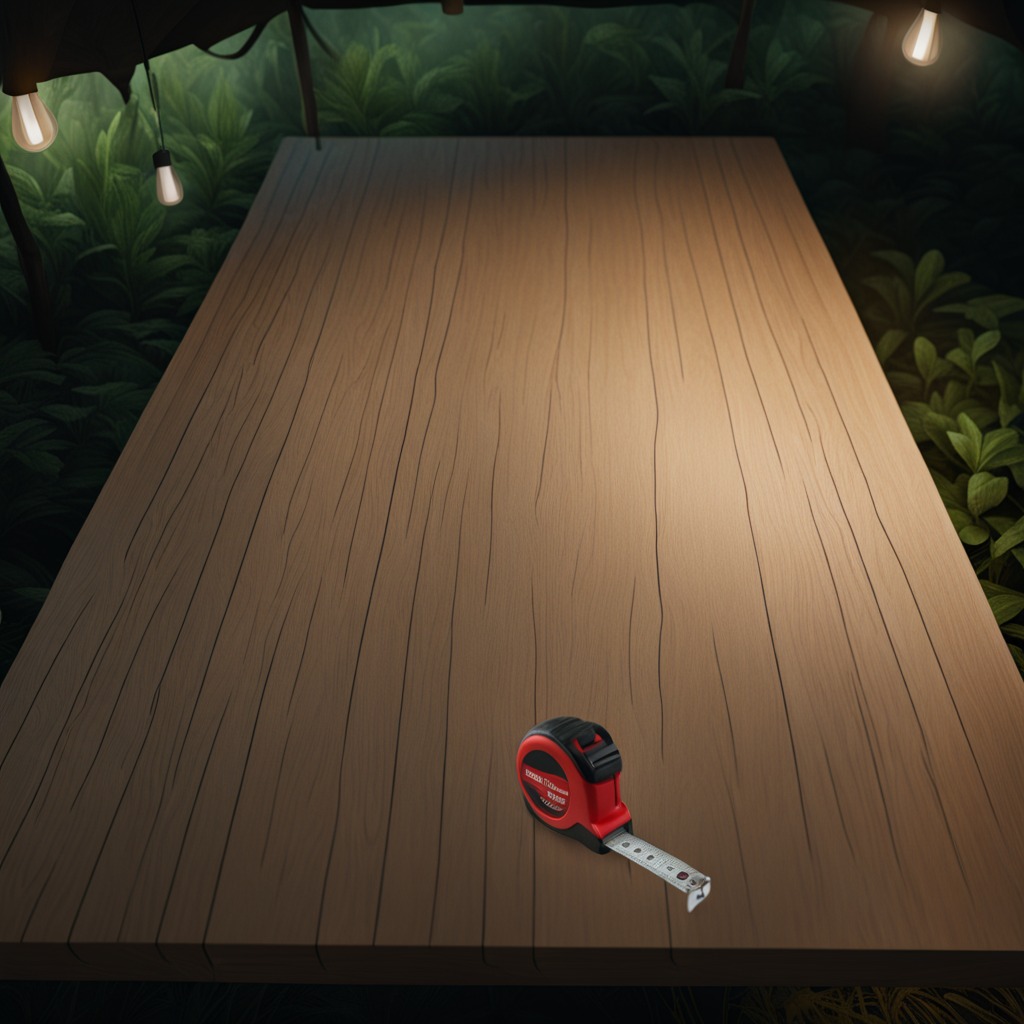
A measuring tape is lying on a wooden table inside a jungle field workshop tent at night dim ambient light soft shadows worn but